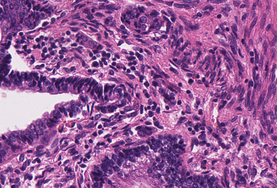
Tumor epithelial tissue: yes
Tumor-associated stroma tissue: yes
Normal tissue: no